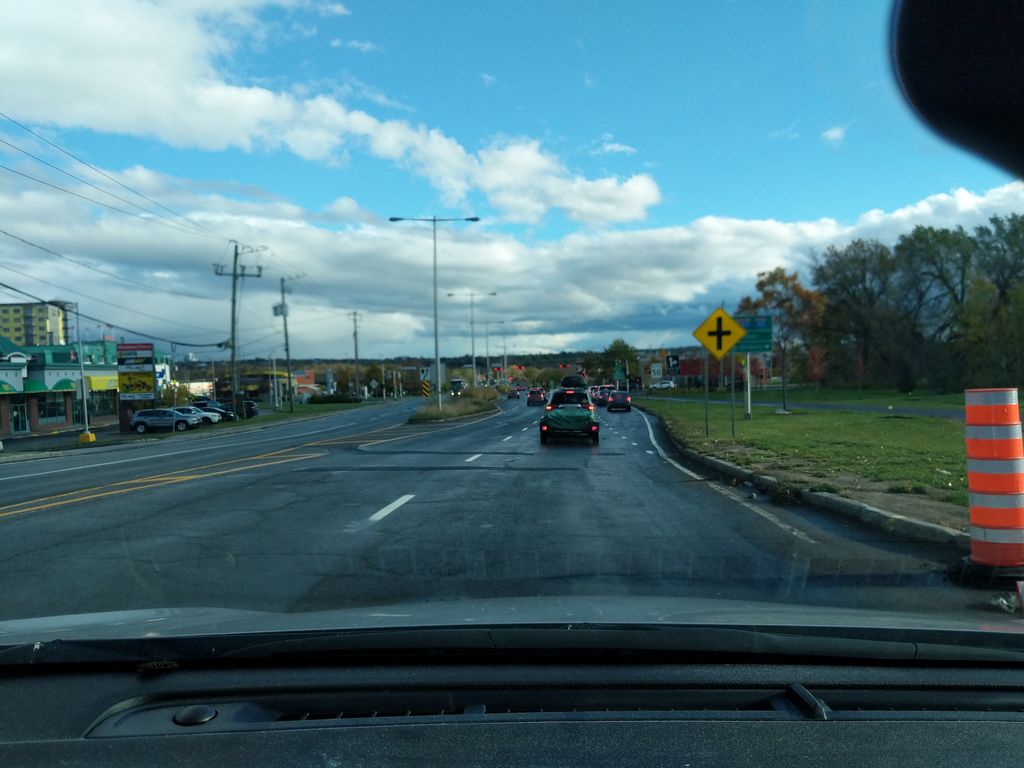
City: quebec_city